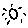
Label: sun